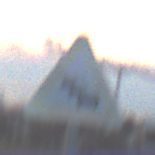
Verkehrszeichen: Stau
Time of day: SunriseSunset
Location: Outdoor (Nature)
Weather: PartlyCloudy
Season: NotSpecified
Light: Natural